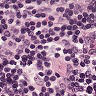
Metastatic tissue present: no